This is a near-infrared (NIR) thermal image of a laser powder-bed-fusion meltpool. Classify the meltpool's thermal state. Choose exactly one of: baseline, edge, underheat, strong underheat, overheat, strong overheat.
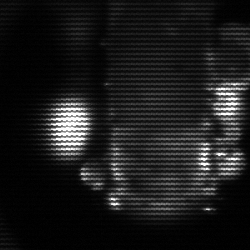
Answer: strong underheat